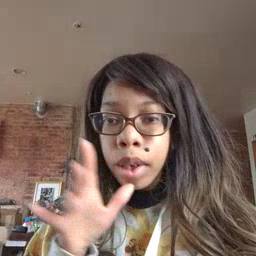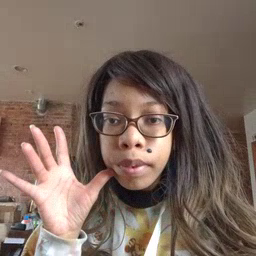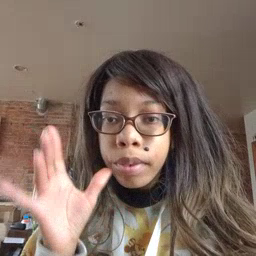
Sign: farm